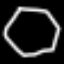
Label: octagon